Here is a 2-D grayscale rendering of raw bearing vibration samples (signal-to-image). Determine the bearing's health state. Answer with exactly one of: normal, inner_race, outer_race, ball.
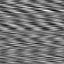
Answer: outer_race